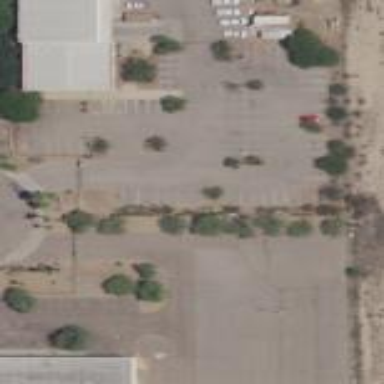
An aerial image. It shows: Parking area.